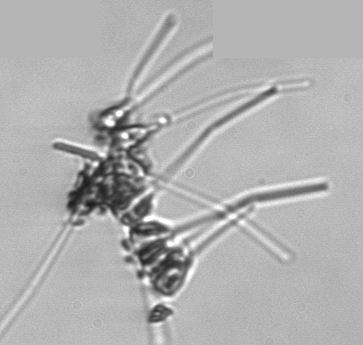
Label: Asterionellopsis_glacialis